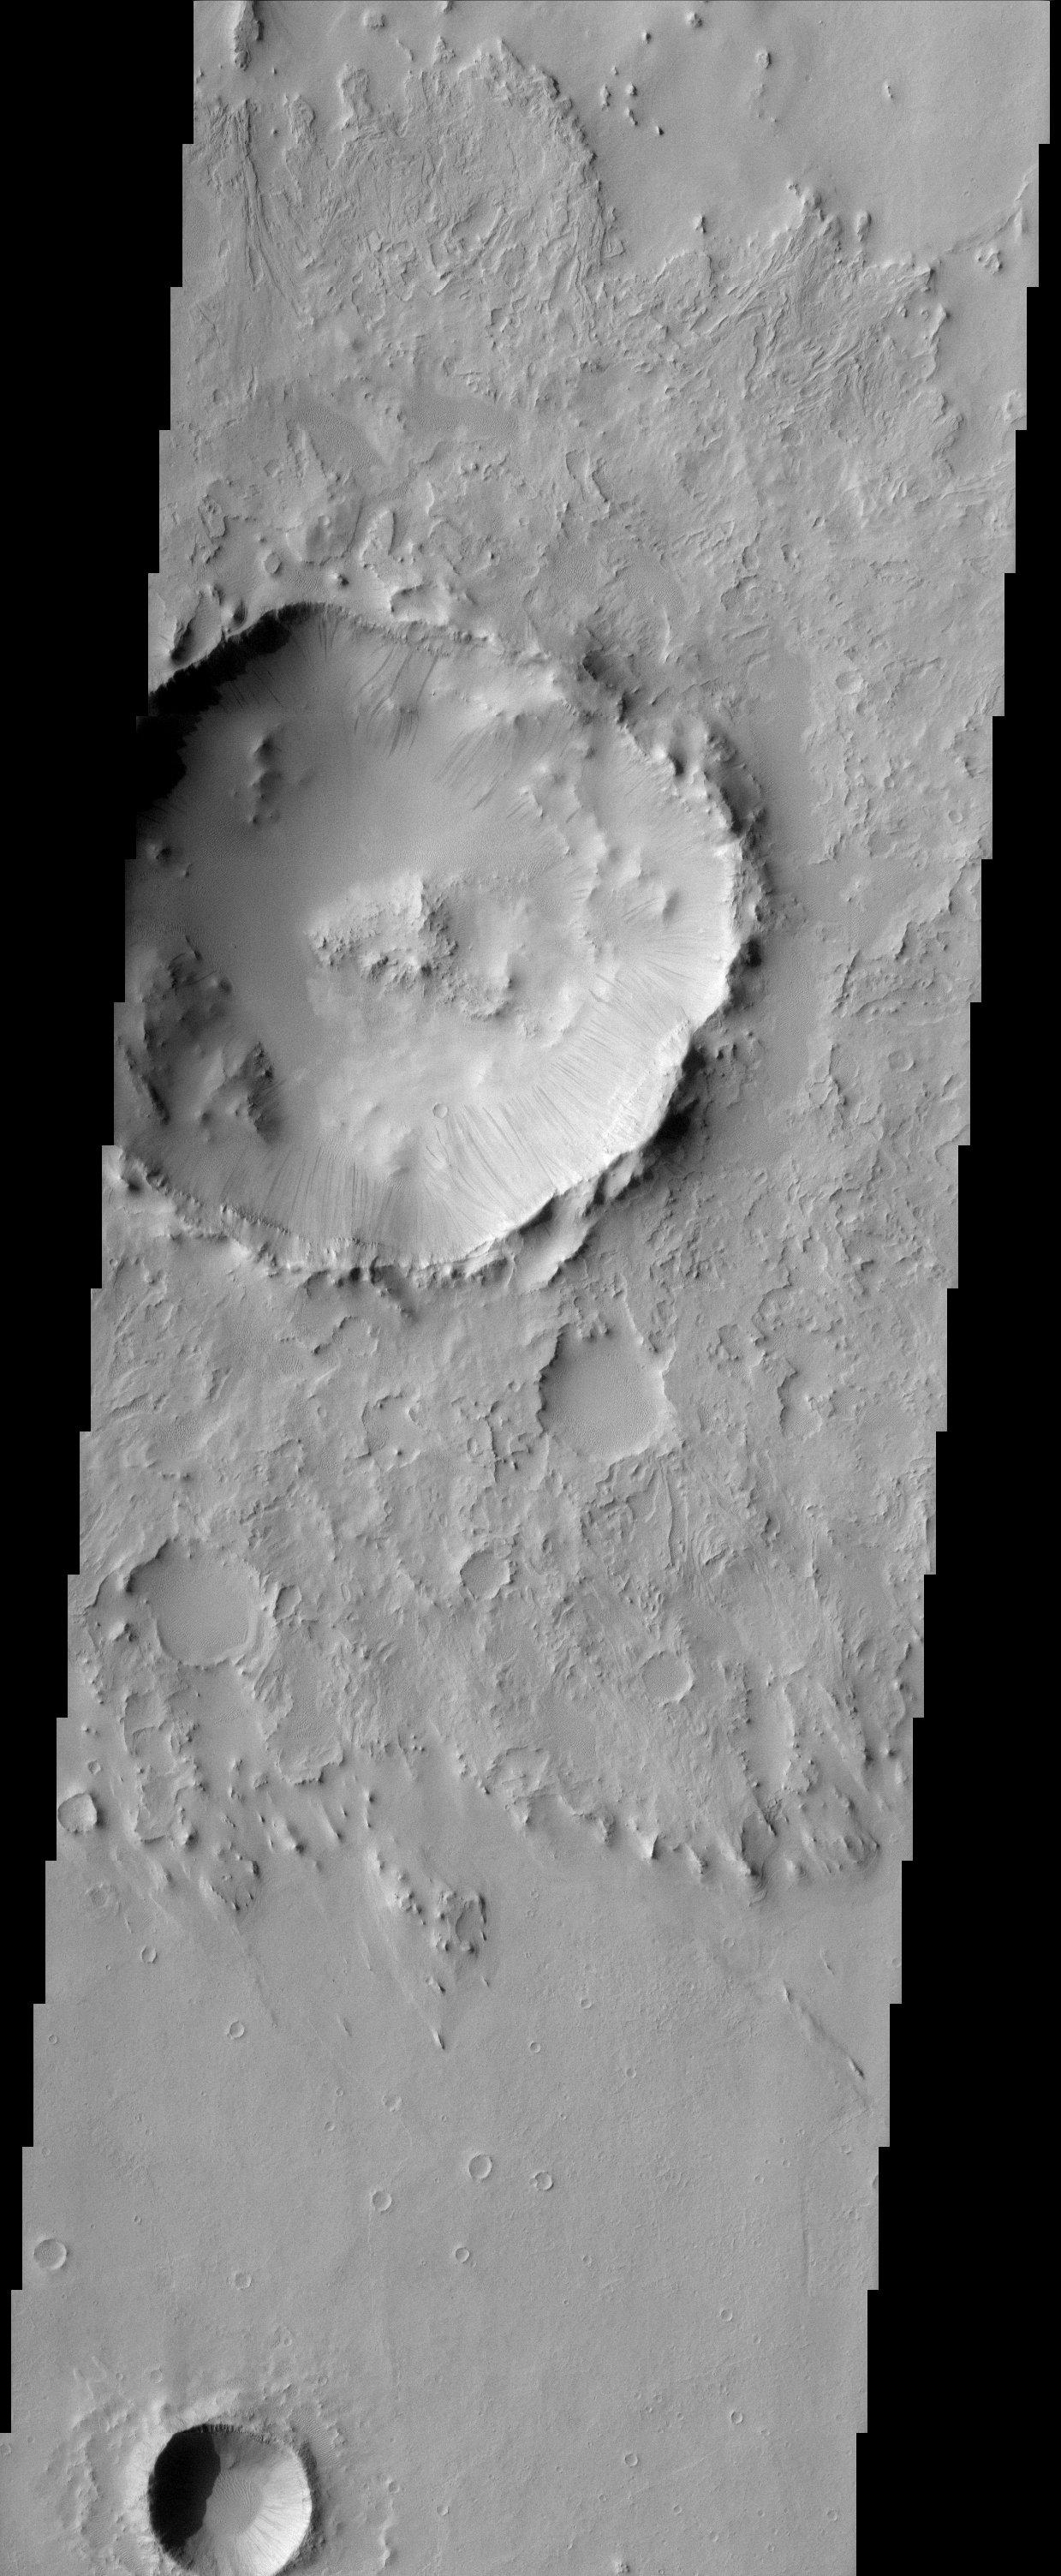
Impact crater Mars, 2001 Mars Odyssey